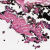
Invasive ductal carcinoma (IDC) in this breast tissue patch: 0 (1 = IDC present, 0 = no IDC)